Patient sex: F
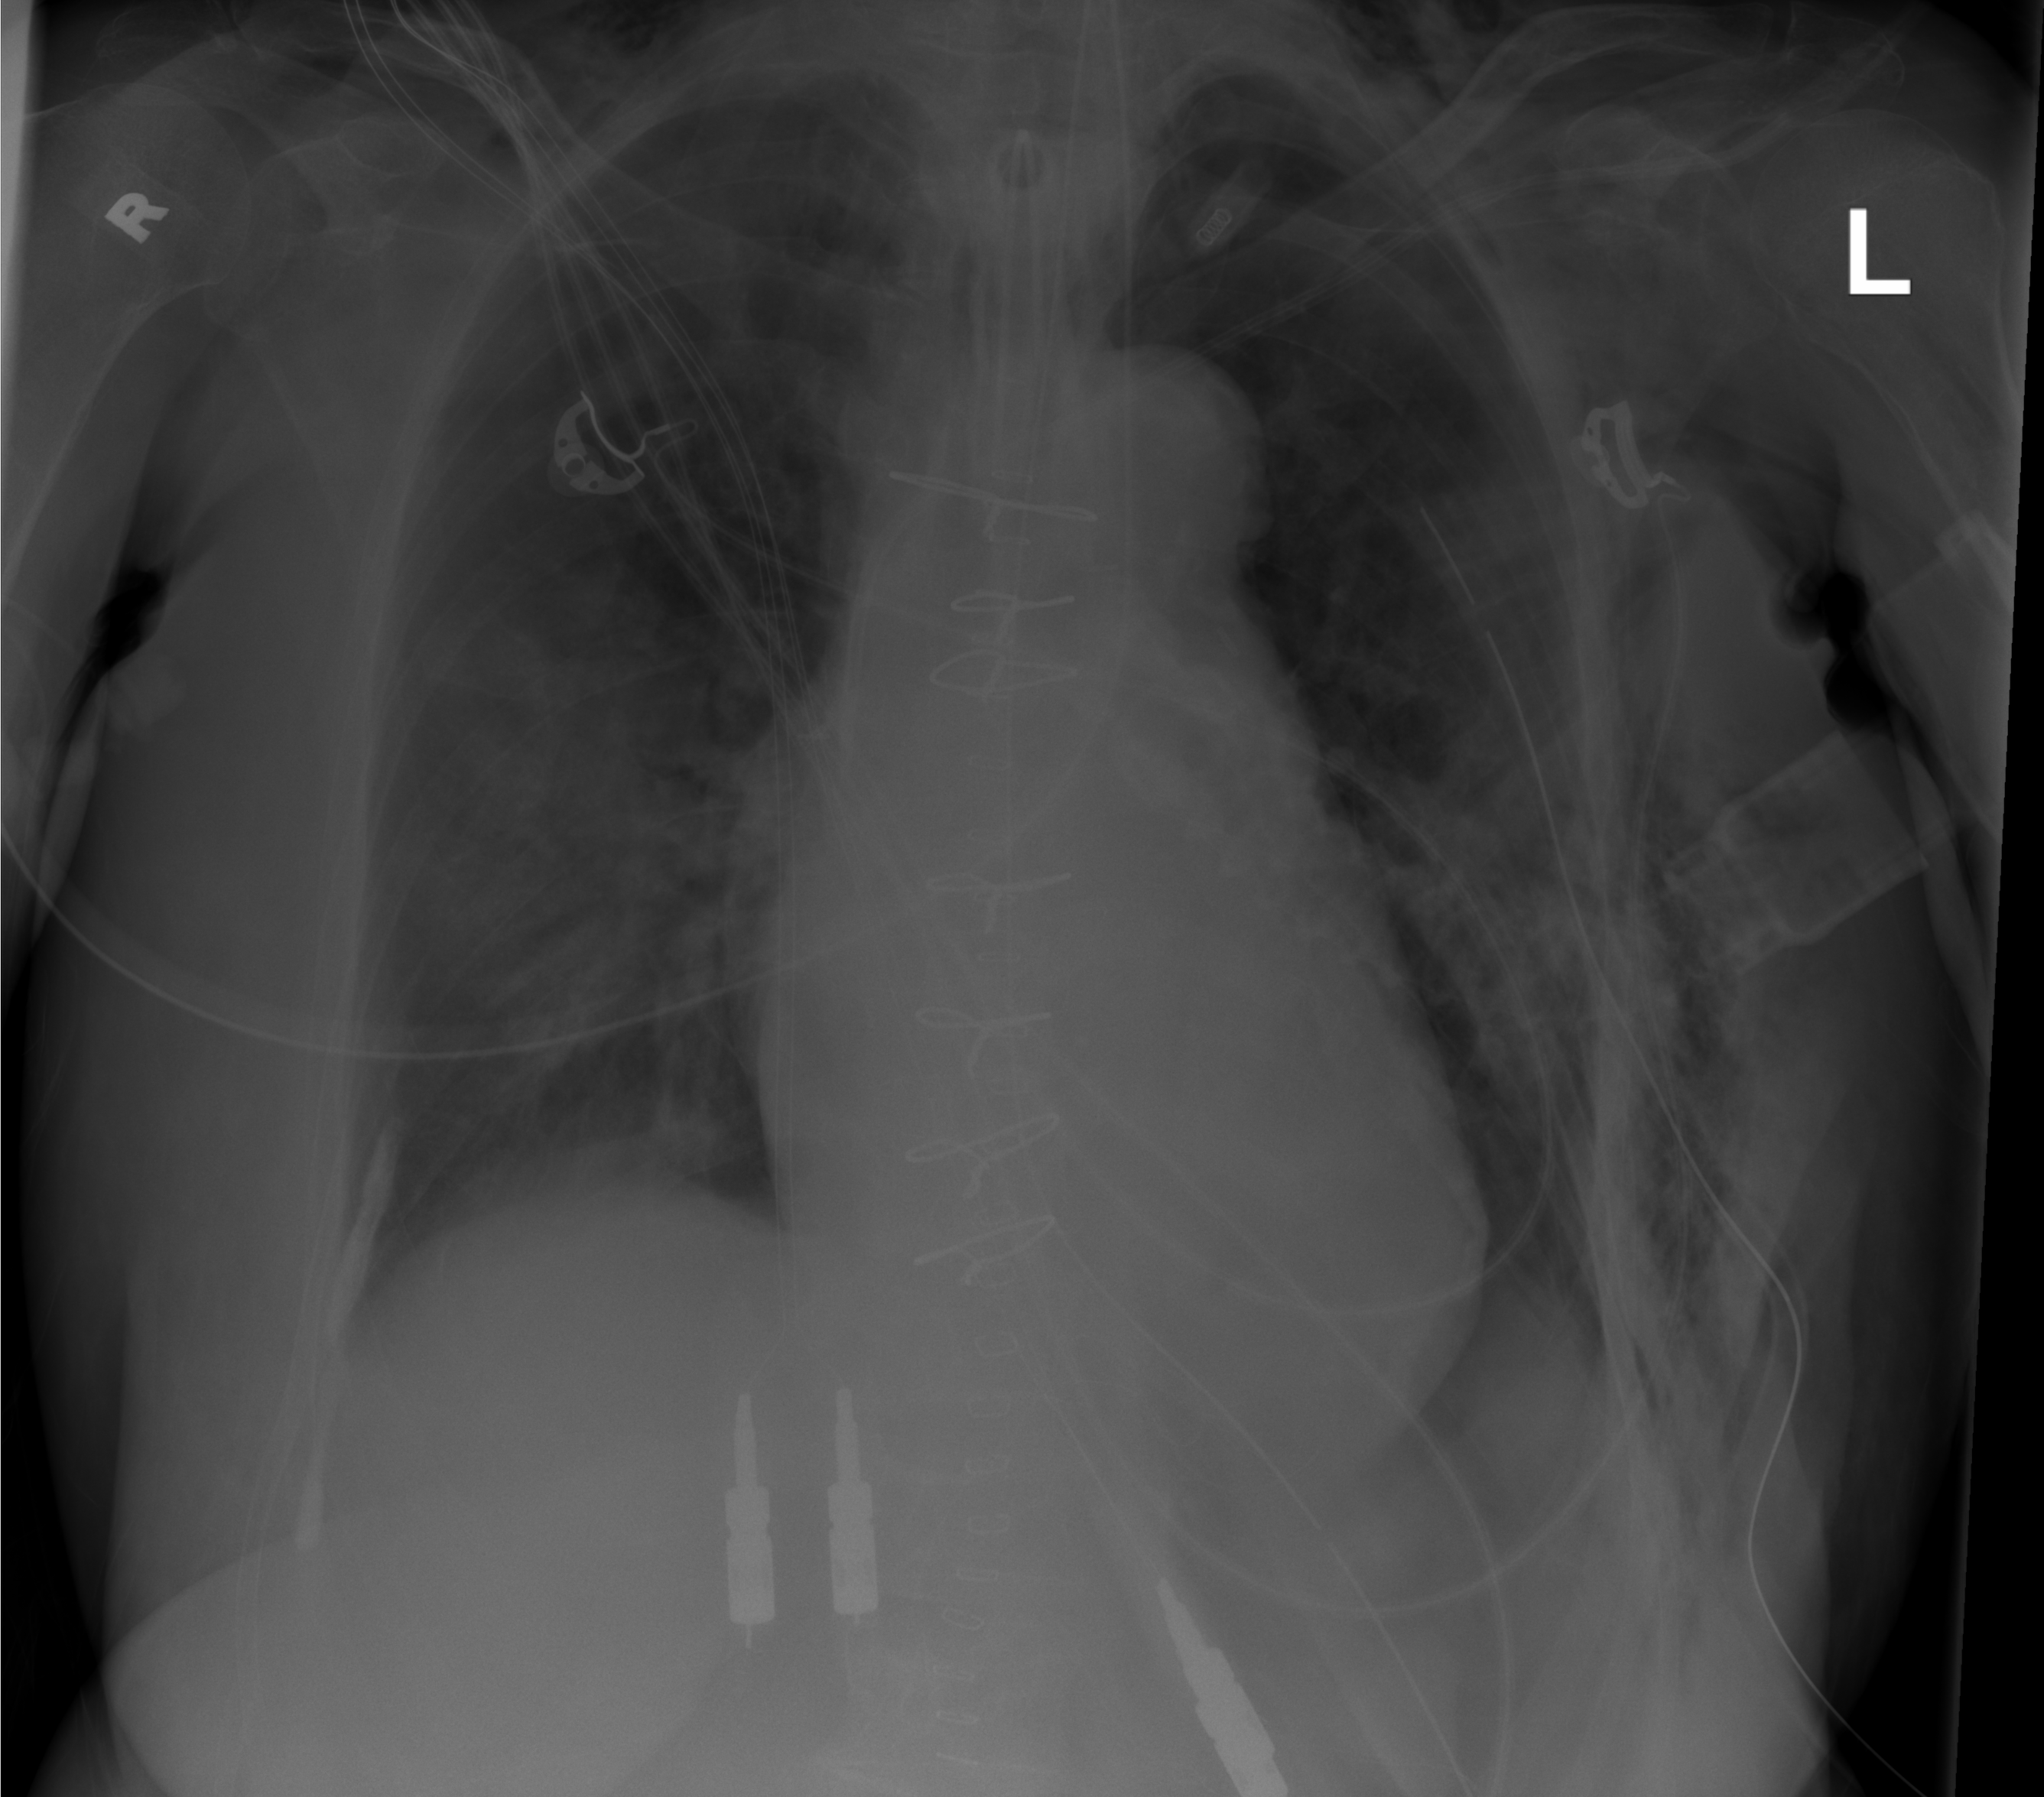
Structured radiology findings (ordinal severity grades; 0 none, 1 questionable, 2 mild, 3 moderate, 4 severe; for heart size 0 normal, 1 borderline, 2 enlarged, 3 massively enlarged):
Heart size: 0
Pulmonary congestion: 1
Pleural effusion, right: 1
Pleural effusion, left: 0
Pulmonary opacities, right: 2
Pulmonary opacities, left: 0
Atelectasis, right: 1
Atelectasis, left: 1